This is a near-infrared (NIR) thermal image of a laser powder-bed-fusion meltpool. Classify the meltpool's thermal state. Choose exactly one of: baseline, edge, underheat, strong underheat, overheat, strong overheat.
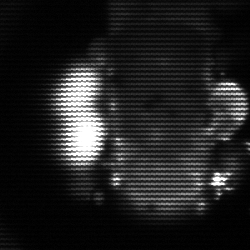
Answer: strong underheat